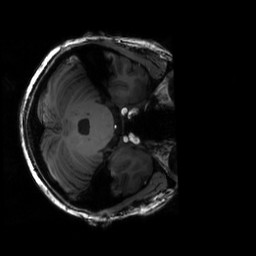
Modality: T1w
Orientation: axial
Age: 28
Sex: female
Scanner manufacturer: siemens
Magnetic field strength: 6.98 T
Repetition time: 3 s
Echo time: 0.00388 s